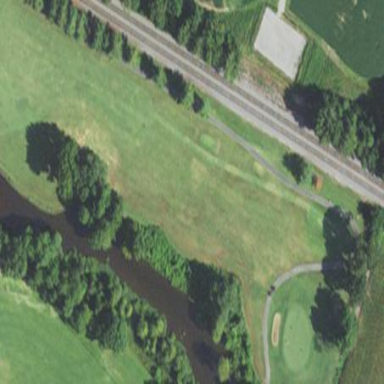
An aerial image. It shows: Rough area on grassy golf course.